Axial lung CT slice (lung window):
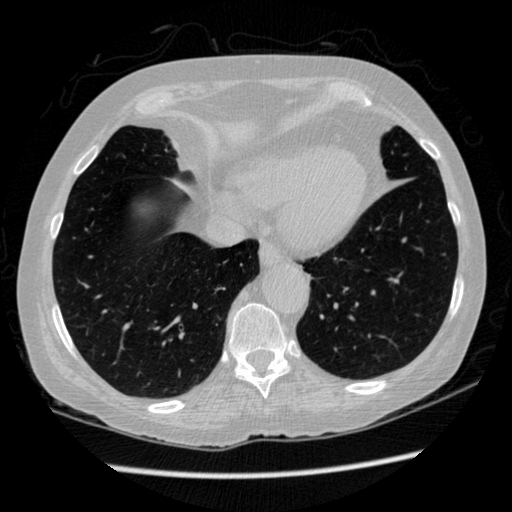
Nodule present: no